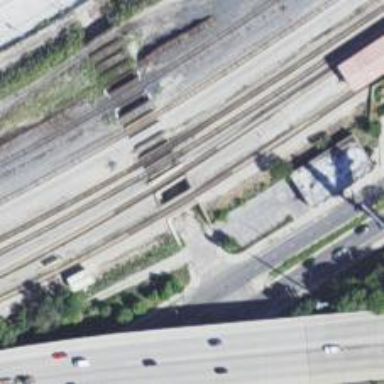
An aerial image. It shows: Bridge with electrified rails.